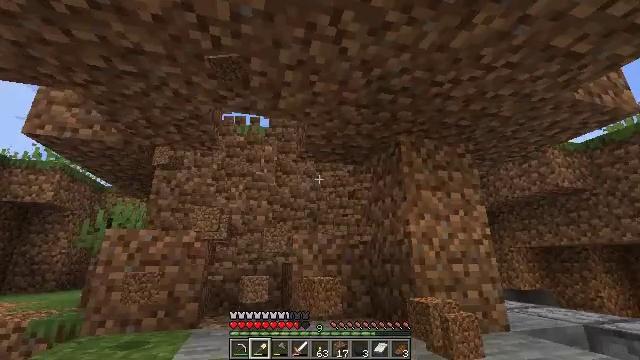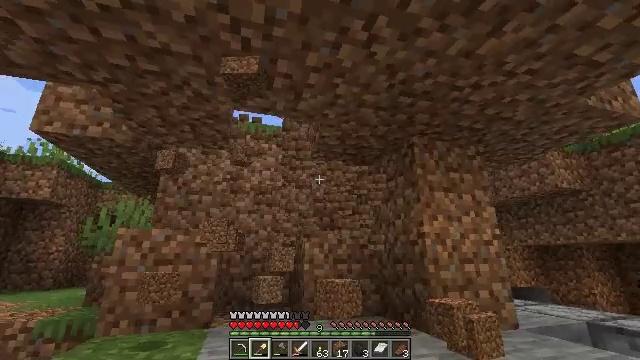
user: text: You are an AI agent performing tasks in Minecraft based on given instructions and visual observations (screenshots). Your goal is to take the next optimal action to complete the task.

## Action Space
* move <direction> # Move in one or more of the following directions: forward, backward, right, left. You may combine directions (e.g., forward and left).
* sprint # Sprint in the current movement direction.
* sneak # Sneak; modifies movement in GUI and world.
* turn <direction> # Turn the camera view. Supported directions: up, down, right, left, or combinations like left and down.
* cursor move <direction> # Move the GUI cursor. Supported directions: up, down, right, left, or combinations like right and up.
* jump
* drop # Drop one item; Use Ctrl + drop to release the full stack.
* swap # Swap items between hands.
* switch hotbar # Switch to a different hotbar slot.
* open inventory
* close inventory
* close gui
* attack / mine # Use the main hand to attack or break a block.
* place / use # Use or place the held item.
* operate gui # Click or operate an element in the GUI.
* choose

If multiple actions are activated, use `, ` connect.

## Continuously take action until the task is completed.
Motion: motion action
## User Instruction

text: Collect dirt by holding left button.
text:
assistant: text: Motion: move left, turn right, attack / mine
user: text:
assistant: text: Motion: attack / mine